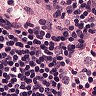
Metastatic tissue present: no